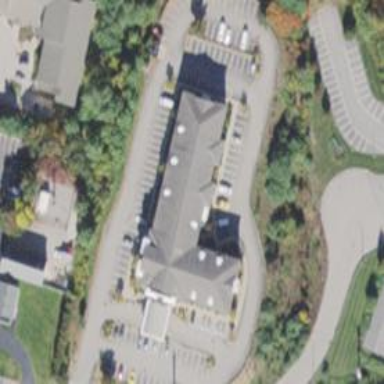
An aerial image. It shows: Hotel building.